Field crop: maize
Growth stage: 2
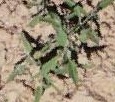
Species: atriplex